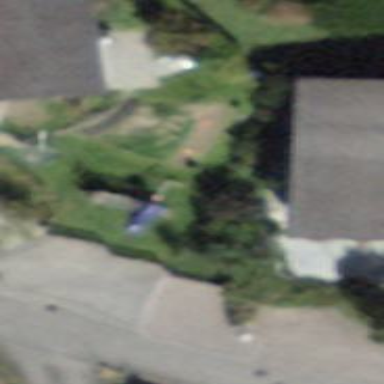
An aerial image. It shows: Garage.